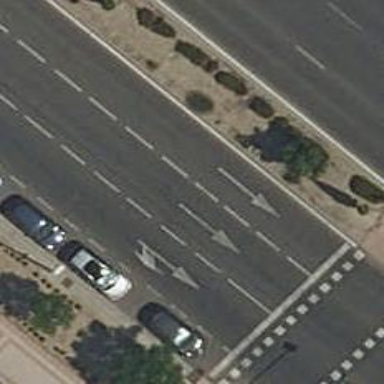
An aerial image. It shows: Road with traffic signals.